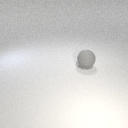
large gray rubber sphere